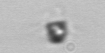
Label: Pyramimonas